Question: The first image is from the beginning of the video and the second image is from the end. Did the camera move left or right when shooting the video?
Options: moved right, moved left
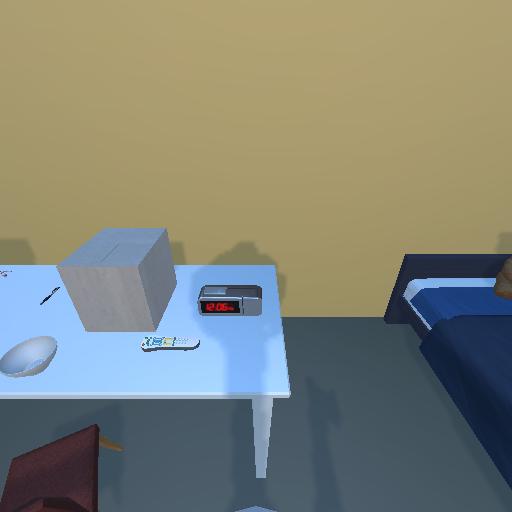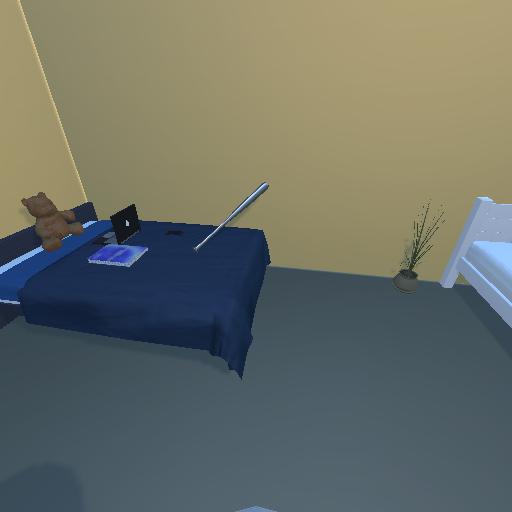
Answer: moved right